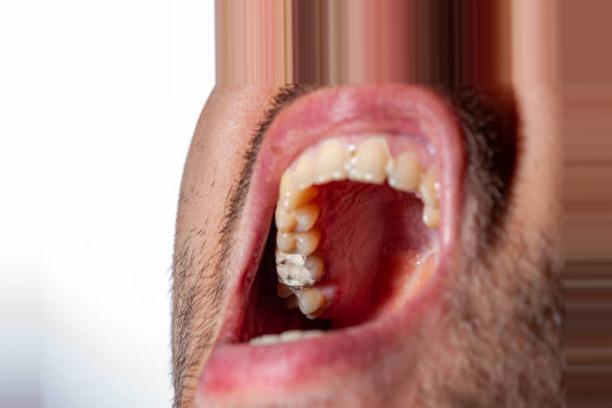
Condition: Caries